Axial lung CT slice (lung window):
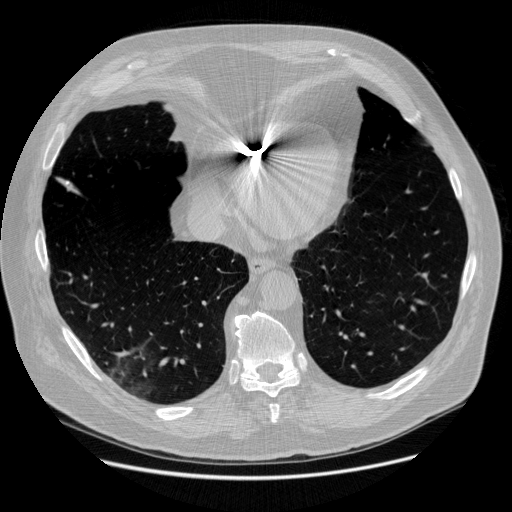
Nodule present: no